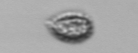
Label: Pseudochattonella_farcimen